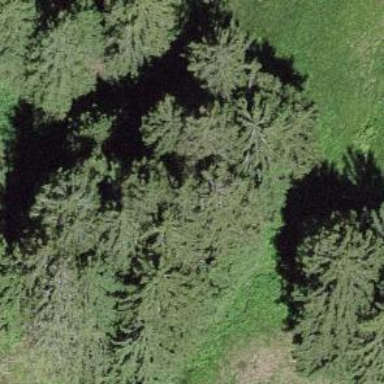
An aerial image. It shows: Forest dominated by needle-leaved trees.